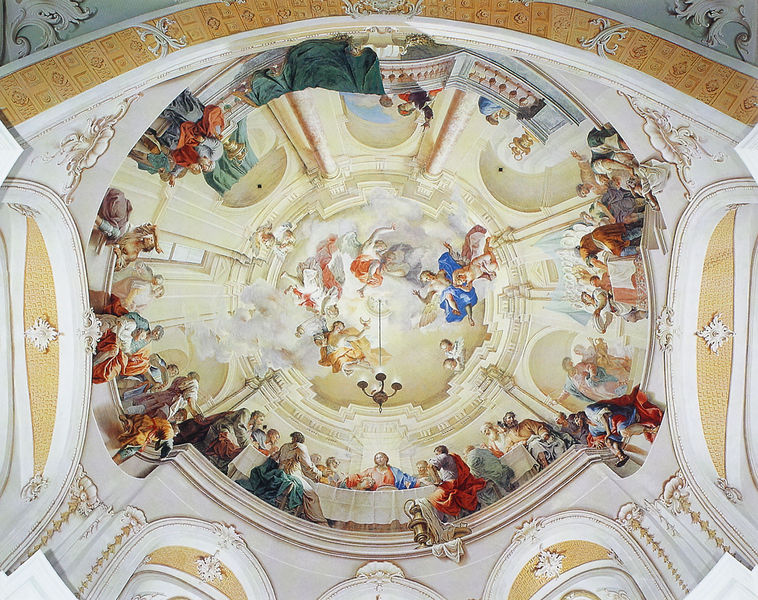
Titel: Das letzte Abendmahl in der Kuppel über dem Hochaltar
Künstler: Martin Knoller
Standort: Neresheim, Abteikirche Heilig Kreuz, St. Ulrich und Afra (EU - D - BW)
Schlagwörter: himmel, mann, weiß, gelb, bunt, lampe, männer, säulen, wolke, malerei, architektur, barock, bibel, neues testament, innenraum, kirche, decke, engel, kuppel, kronleuchter, stuck, bayern, christus, jesus, fresko, abendmahl, jünger, deckenmalerei, dreidimensional, kassettierung, scheinarchitektur, deckenfresko, stuk, asam, 12, antikiseirend